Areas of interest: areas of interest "Liu Fang Garden"
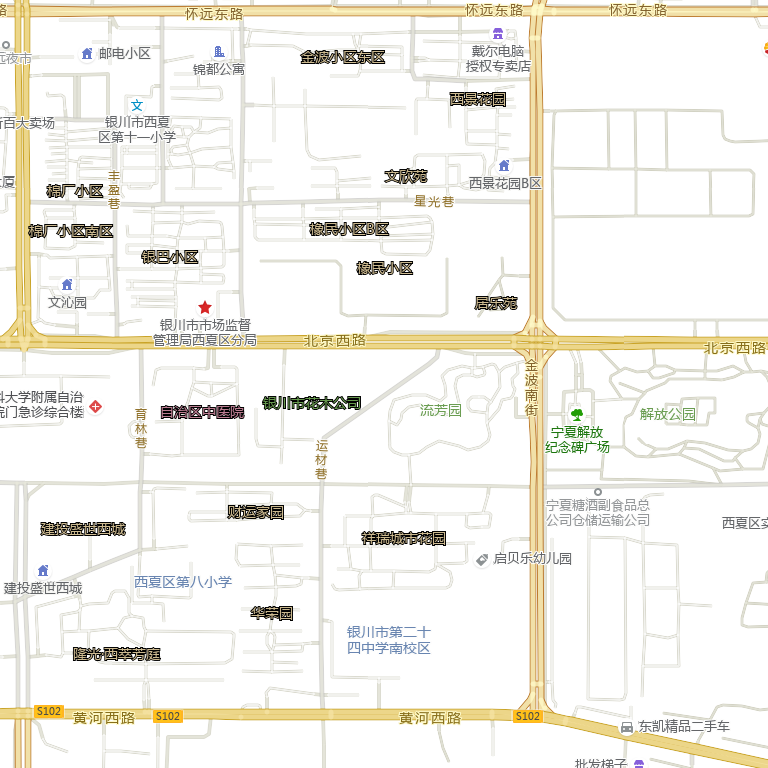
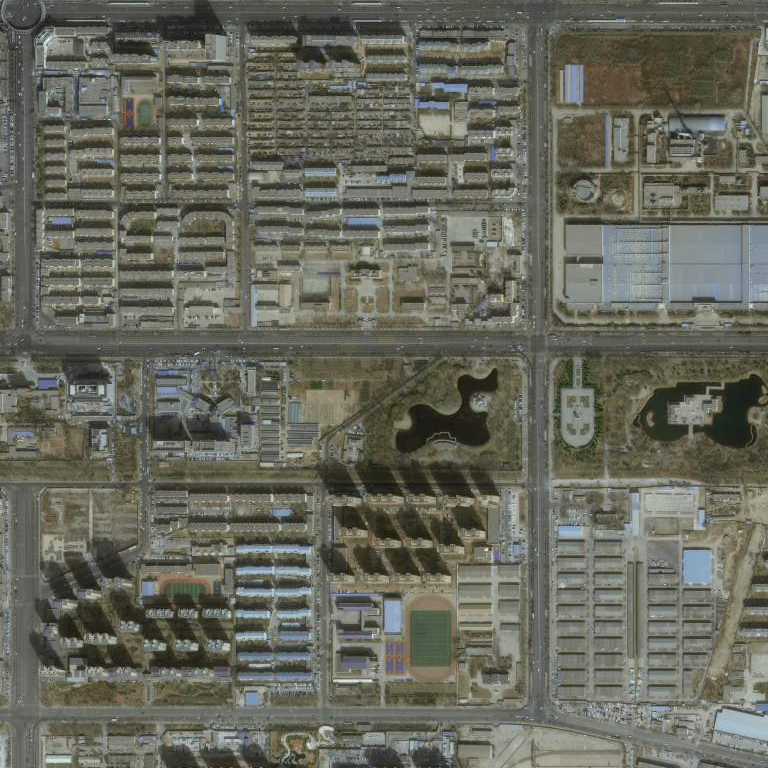